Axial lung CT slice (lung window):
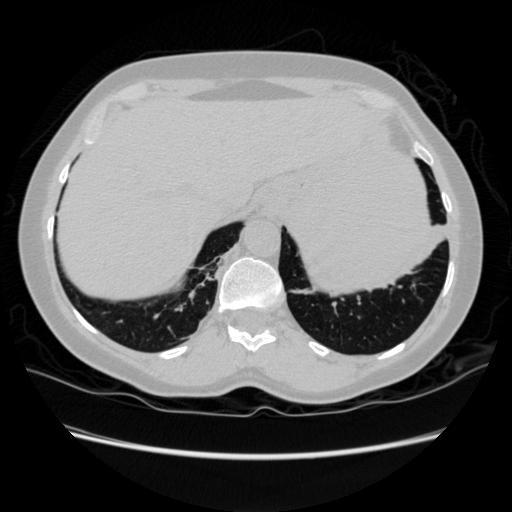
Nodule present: no